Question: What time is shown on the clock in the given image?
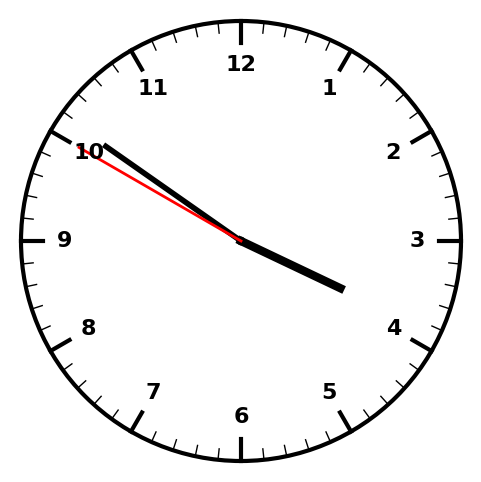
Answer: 03:50:50